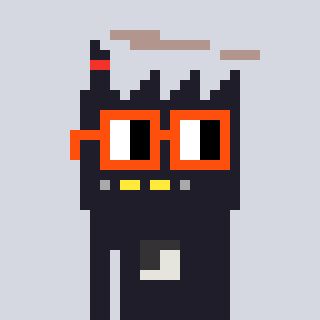
a pixel art character with square orange glasses, a factory-shaped head and a grayscale-colored body on a cool background